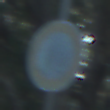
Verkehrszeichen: VerbotFahrzeugeAllerArt
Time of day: MorningAfternoon
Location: Outdoor (Nature)
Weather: Clear
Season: NotSpecified
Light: Natural